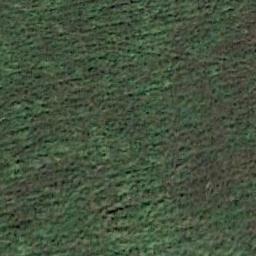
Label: meadow